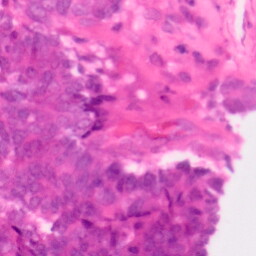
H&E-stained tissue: Colon